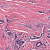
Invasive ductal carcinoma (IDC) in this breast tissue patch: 1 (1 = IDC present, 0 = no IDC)